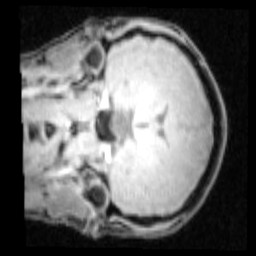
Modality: PDw
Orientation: coronal
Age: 22
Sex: male
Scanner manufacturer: siemens
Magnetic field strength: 3 T
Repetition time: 0.25 s
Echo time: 0.00103 s